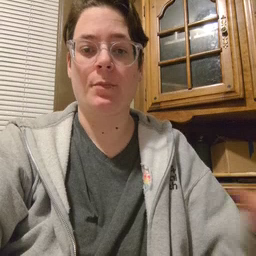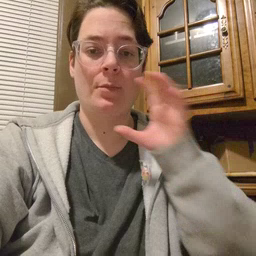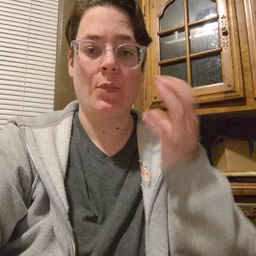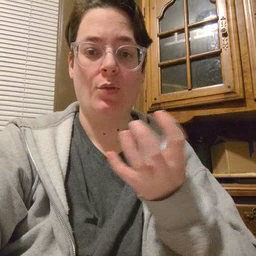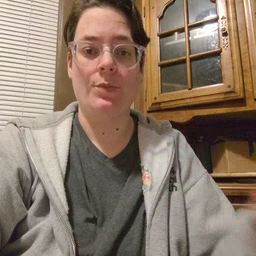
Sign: balloon